Question: I am new to android,I know access of spinner but I want to add default text in spinner and want set lay out like below image,can any one help me with this,

'''
final String[] items = new String[] {"One", "Two", "Three"};
final ArrayAdapter<String> adapter123 = new ArrayAdapter<String>(this,
android.R.layout.simple_spinner_dropdown_item, items);
sp3.setOnClickListener(new OnClickListener() {
@Override
public void onClick(View w) {
new AlertDialog.Builder(RegistrationForm.this)
.setTitle("the prompt")
.setAdapter(adapter123, new DialogInterface.OnClickListener() {
@Override
public void onClick(DialogInterface dialog, int which) {
dialog.dismiss();
}
}).create().show();
}
});
'''
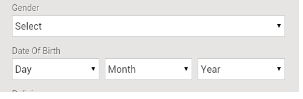
Answer: My suggestion for your case is use 'Button' initially set text and set <URL>
code snippet
for that Button
'''
<Button
android:id="@+id/propertyBtn"
android:layout_width="wrap_content"
android:layout_height="wrap_content"
android:layout_marginRight="@dimen/dp_4"
android:background="@drawable/property_btn_large"
android:ellipsize="marquee"
android:gravity="left|center_vertical"
android:marqueeRepeatLimit="marquee_forever"
android:minHeight="0dp"
android:minWidth="0dp"
android:onClick="showPropertyPopUp"
android:paddingLeft="42dp"
android:paddingRight="22dp"
android:shadowColor="@android:color/white"
android:shadowDx="1"
android:shadowDy="1"
android:shadowRadius="1"
android:text="@string/select_property" />
'''
Java code for opening 'PopUpWindow' in that Button click
'''
//don't forget to initialize that button in onCreate(...)
public void showPropertyPopUp(View v) {
propertyList = dbHelper.getAllProperties();
dbHelper.closeDB();
if(propertyList != null && propertyList.size() > 0) {
LayoutInflater inflater = (LayoutInflater) getSystemService(Context.LAYOUT_INFLATER_SERVICE);
View popUpView = inflater.inflate(R.layout.pop_up, null, false);
Bitmap bitmap = BitmapFactory.decodeResource(getResources(),
R.drawable.select_dropdown);
popupWindowProperty = new PopupWindow(popUpView, propertyBtn.getWidth(),
300, true);
popupWindowProperty.setContentView(popUpView);
popupWindowProperty.setBackgroundDrawable(new BitmapDrawable(getResources(),
bitmap));
popupWindowProperty.setOutsideTouchable(true);
popupWindowProperty.setFocusable(true);
popupWindowProperty.showAsDropDown(propertyBtn, 0, 0);
ListView dropdownListView = (ListView) popUpView.
findViewById(R.id.dropdownListView);
PropertyDropdownAdapter adapter = new PropertyDropdownAdapter(
AddIncomeActivity.this,
R.layout.row_pop_up_list, propertyList);
dropdownListView.setAdapter(adapter);
dropdownListView.setOnItemClickListener(this);
}
}
'''
code for setting text on that 'Button' in 'OnItemClick'
'''
PropertyInfo addPropertyInfo = propertyList.get(position);
String propertyName = addPropertyInfo.getPropertyName();
propertyBtn.setText(propertyName);
popupWindowProperty.dismiss();
'''
layout
'''
<?xml version="1.0" encoding="utf-8"?>
<LinearLayout xmlns:android="http://schemas.android.com/apk/res/android"
android:layout_width="match_parent"
android:layout_height="match_parent"
android:orientation="vertical" >
<ListView
android:id="@+id/dropdownListView"
android:layout_width="match_parent"
android:layout_height="match_parent"
android:cacheColorHint="@null"
android:fadeScrollbars="false" >
</ListView>
</LinearLayout>
'''